Field crop: maize
Growth stage: 2
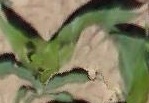
Species: maize